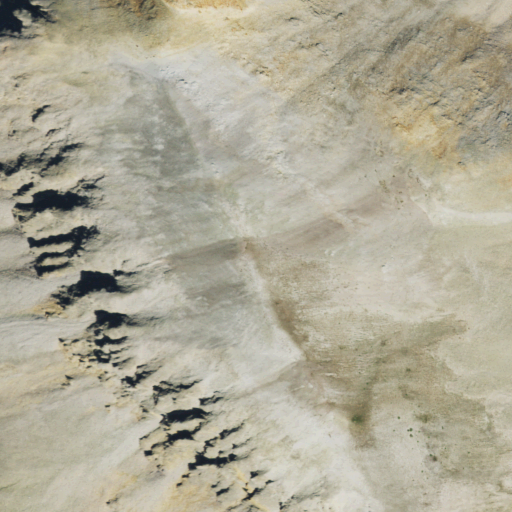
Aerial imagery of mountain in Colorado named Piedra Peak containing barren land and grassland